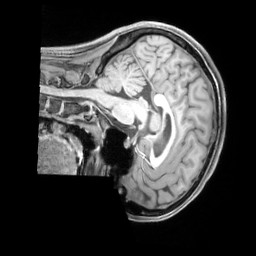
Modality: T1w
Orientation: sagittal
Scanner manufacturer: siemens
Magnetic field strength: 3 T
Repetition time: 2.3 s
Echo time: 0.00226 s